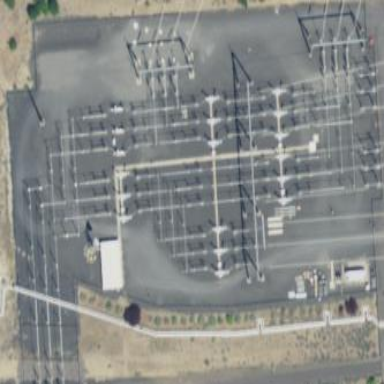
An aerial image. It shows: Transmission level substation.